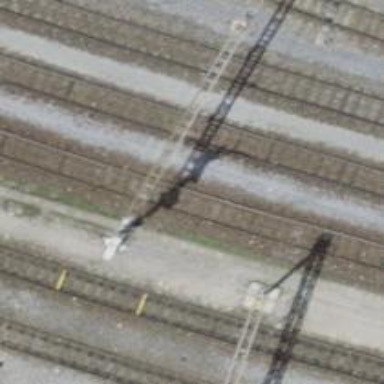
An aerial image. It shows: Single-track electrified railway siding with contact lines. The voltage for this railway line is 3000 to 15000 volts.